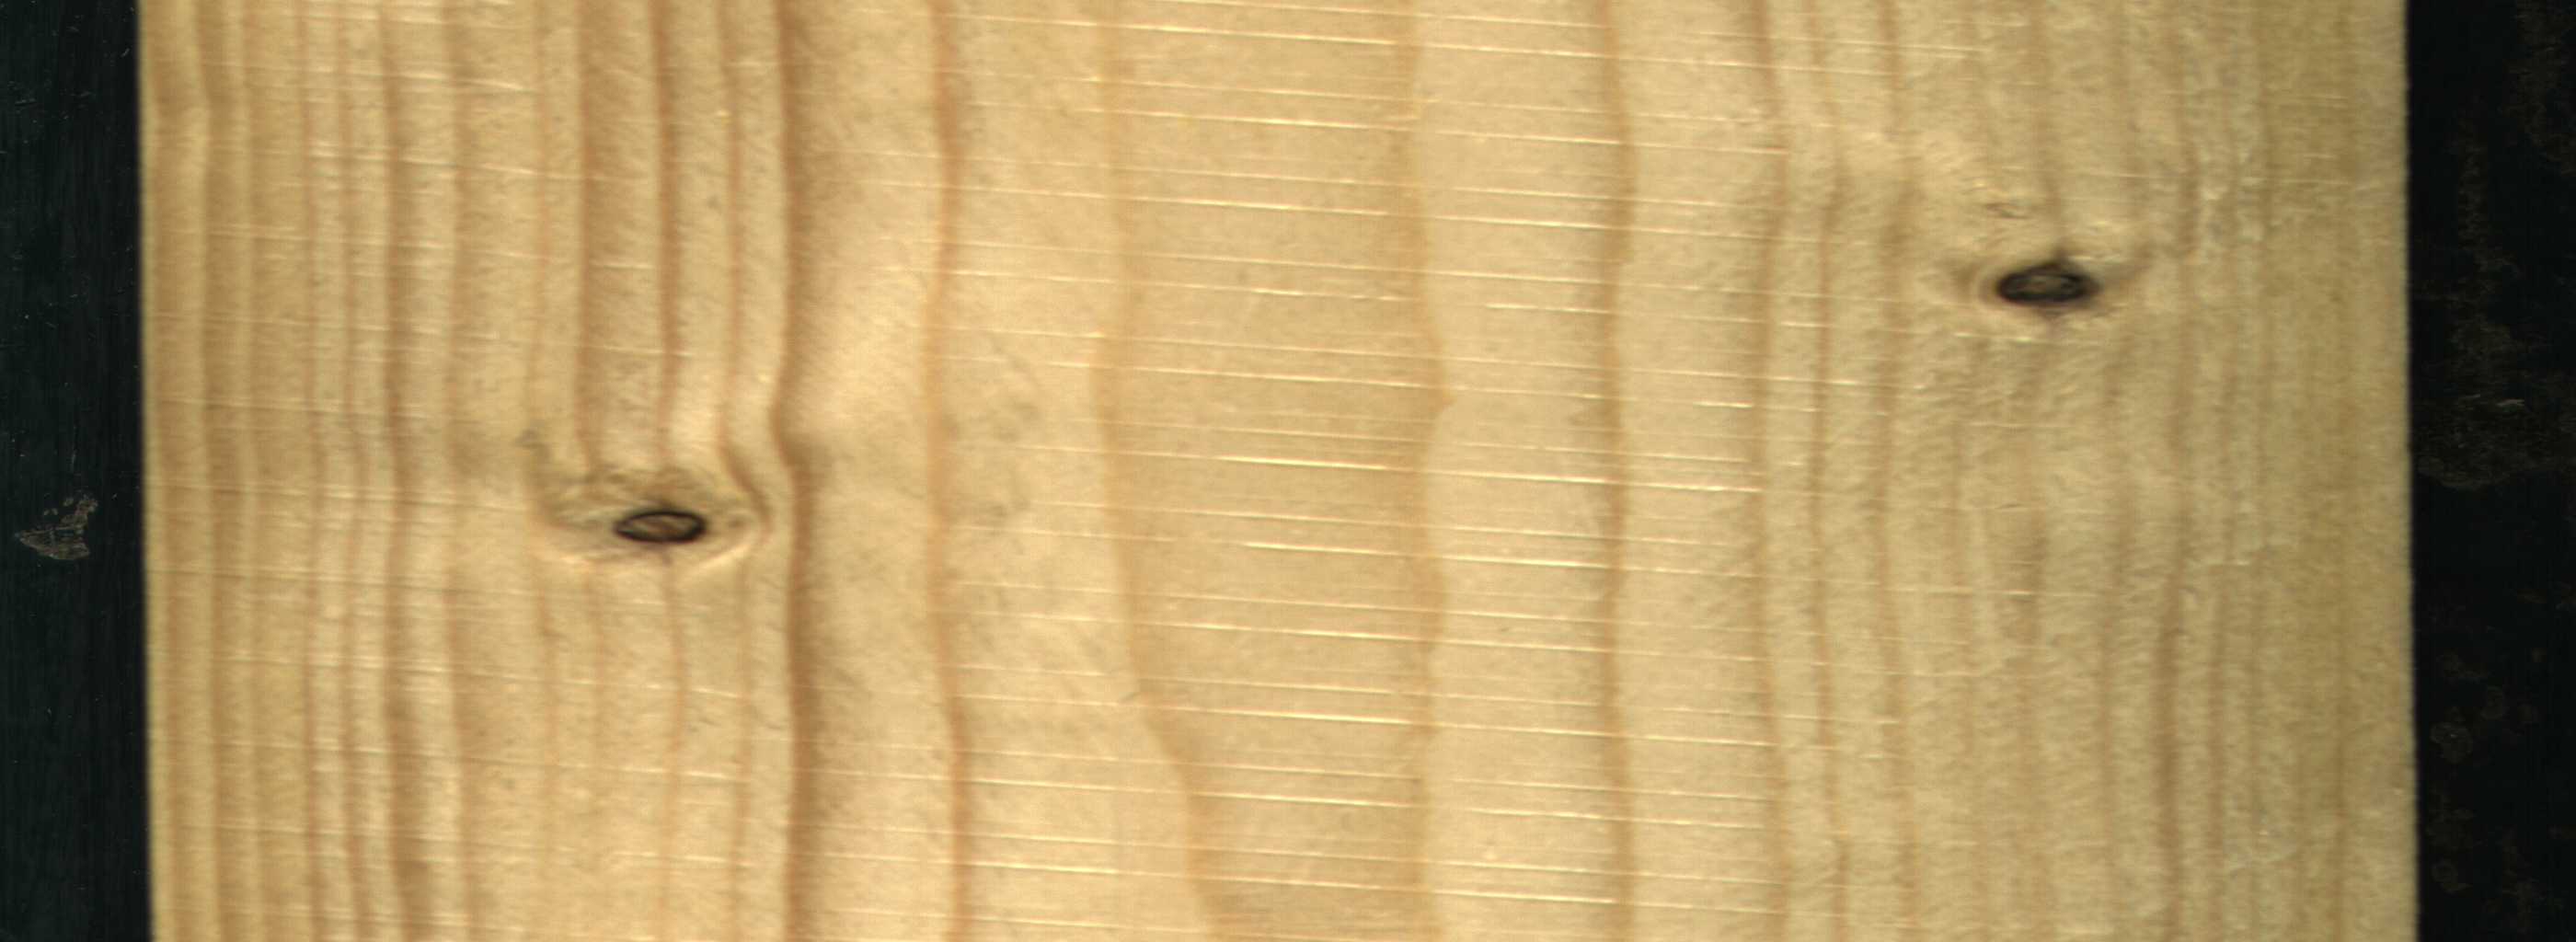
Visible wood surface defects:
Dead_Knot
Dead_Knot